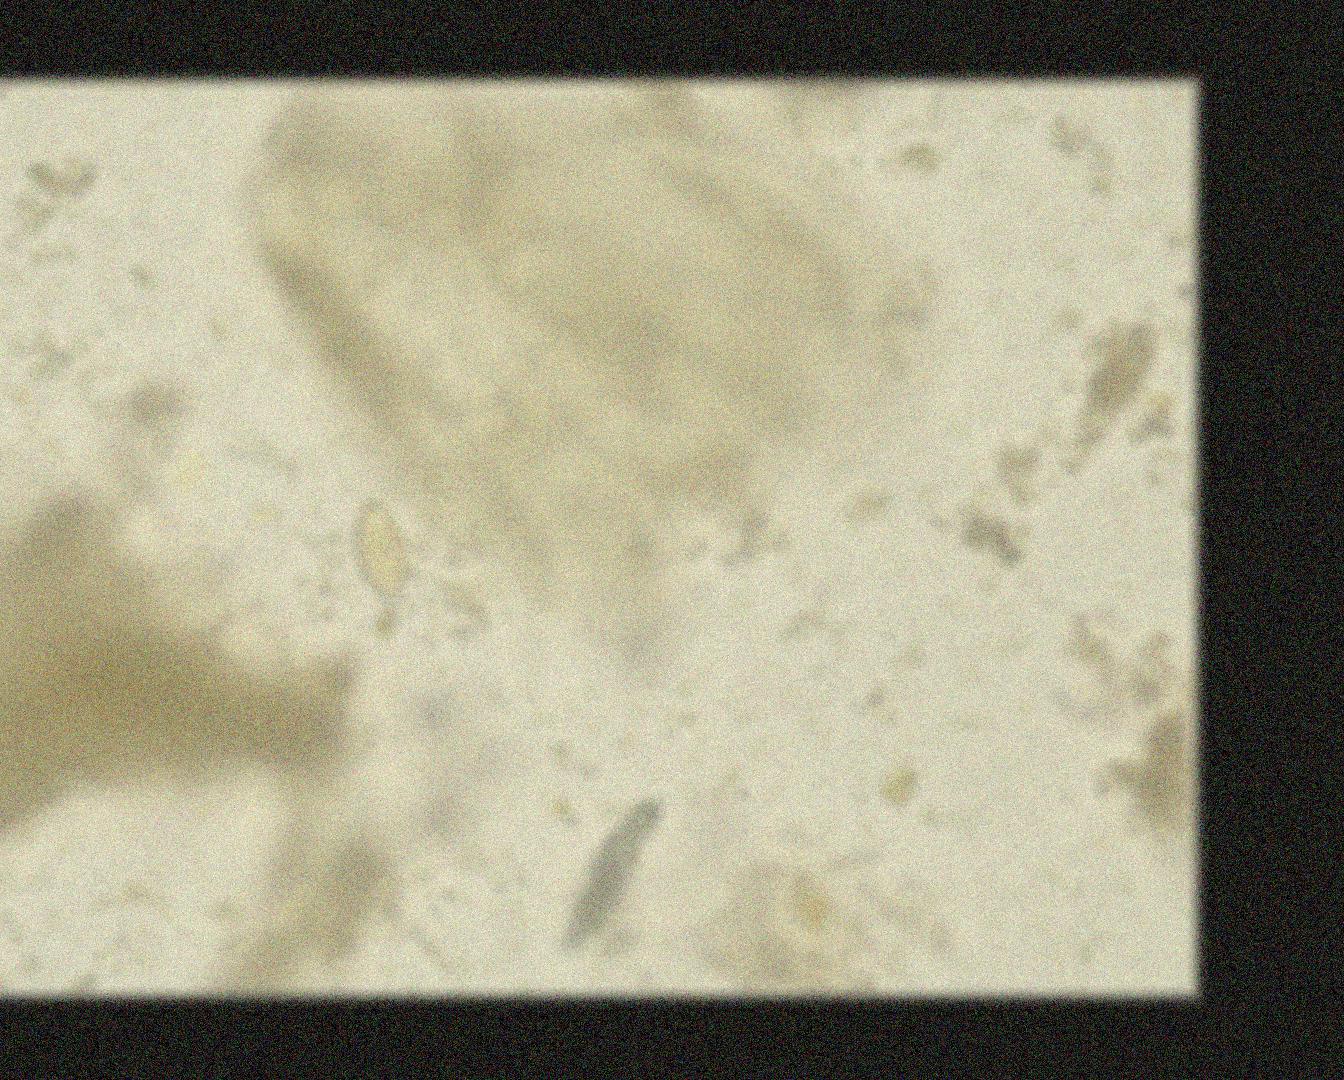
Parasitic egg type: Opisthorchis viverrine